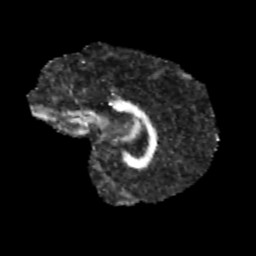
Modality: FA
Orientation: sagittal
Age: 13
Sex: male
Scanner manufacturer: siemens
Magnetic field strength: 3 T
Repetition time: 3.8 s
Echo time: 0.07 s